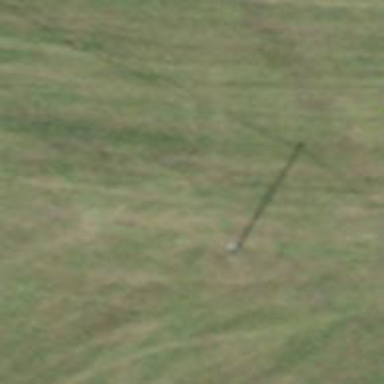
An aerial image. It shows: Minor power line.